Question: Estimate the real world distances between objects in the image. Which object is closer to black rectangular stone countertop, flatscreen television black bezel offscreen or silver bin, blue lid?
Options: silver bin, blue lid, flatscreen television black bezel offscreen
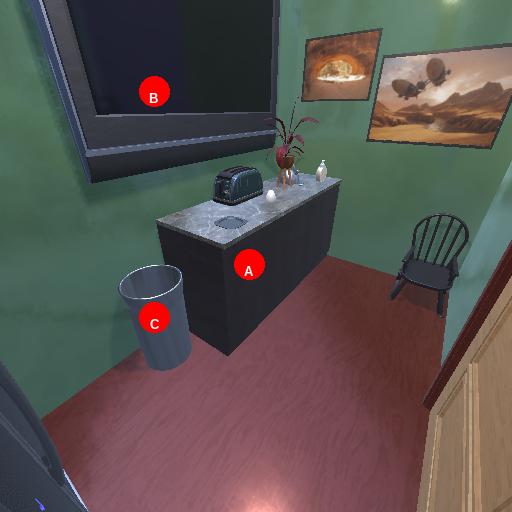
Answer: silver bin, blue lid